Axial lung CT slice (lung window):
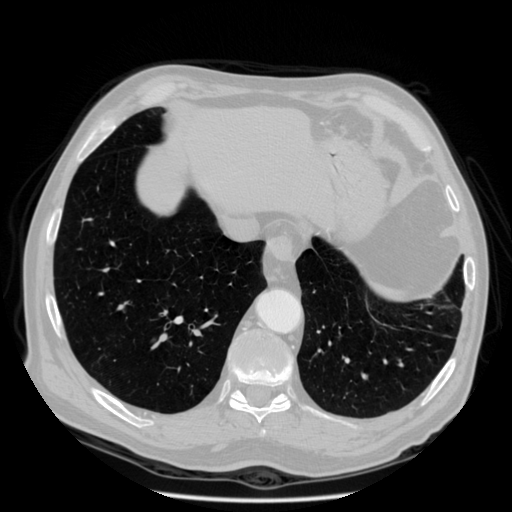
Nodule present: no